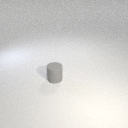
small gray rubber cylinder